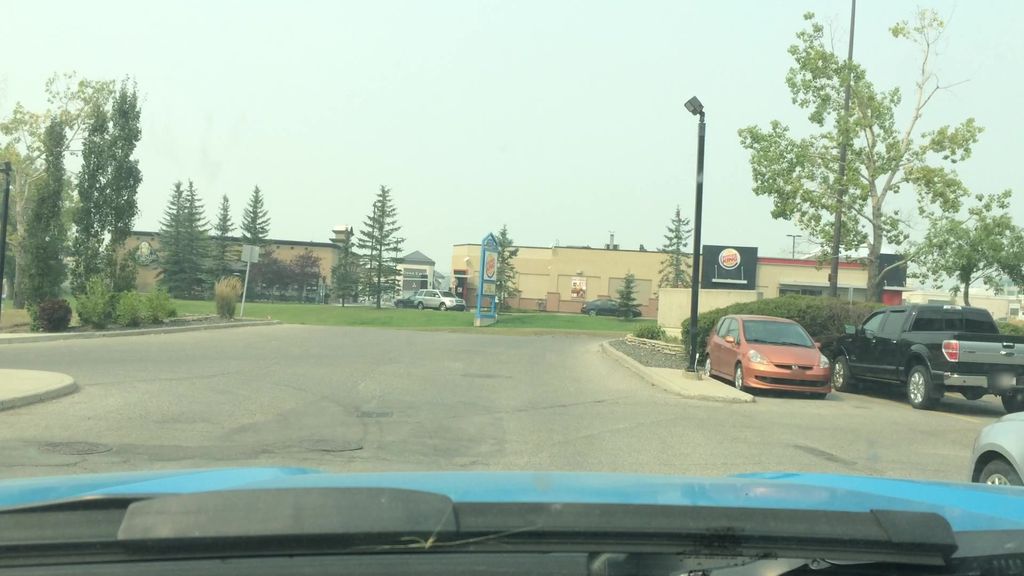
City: calgary